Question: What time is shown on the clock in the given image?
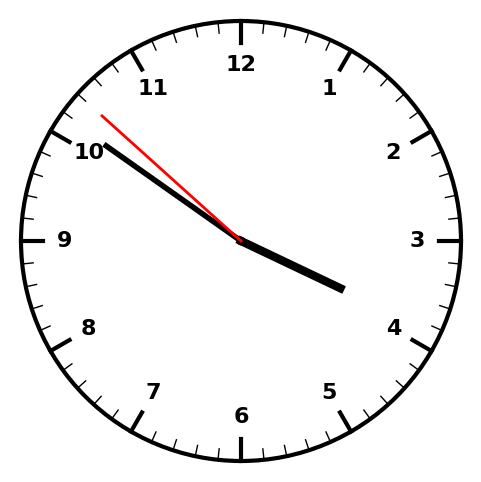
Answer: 03:50:52